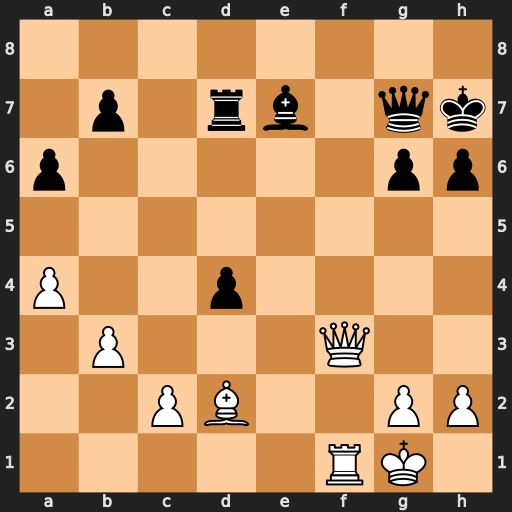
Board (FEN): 8/1p1rb1qk/p5pp/8/P2p4/1P3Q2/2PB2PP/5RK1
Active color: w
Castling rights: -
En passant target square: -
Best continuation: Qh3 Rd6 Bxh6 Qxh6 Rf7+ Kg8 Qxh6